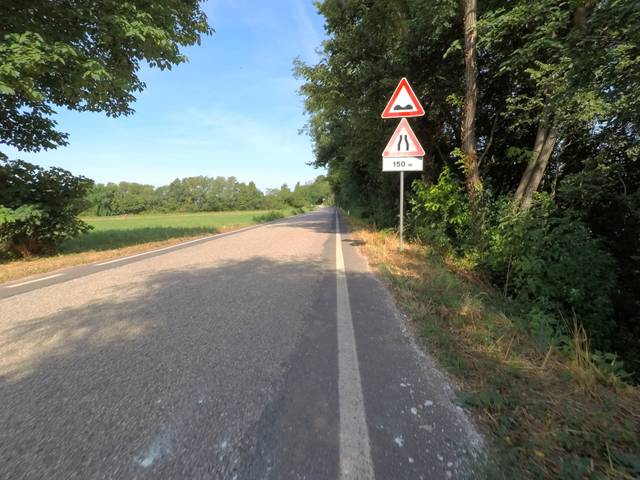
Region: Italy
Coordinates: 46.065, 13.096